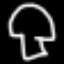
Label: mushroom